Question: According to the <URL>, 'hashFunction' accepts 'crypt' as a valid value. My problem is figuring out what type of hash this actually is.
A request with a hash generated by PHPs password_hash function (which I understand uses crypt) fails to work.
The request:

The response:
'''
{
"error": {
"errors": [
{
"domain": "global",
"reason": "invalid",
"message": "Invalid Input: $2y$10$qCE0dkXTyFIg6VmqZ/24AuH0Xo5vb8ce3pX9FhRQn5bJzUnAYLax."
}
],
"code": 400,
"message": "Invalid Input: $2y$10$qCE0dkXTyFIg6VmqZ/24AuH0Xo5vb8ce3pX9FhRQn5bJzUnAYLax."
}
}
'''
(The provided hash is generated from the password "hello").
What's an example of a valid hash that Google will accept?
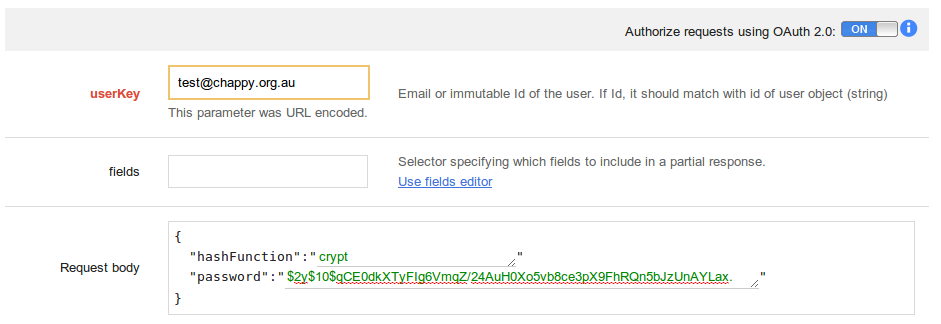
Answer: I believe I've figured it out (example passwords are both 'hello'):
- <URL>
The accepted hashes are the same type of hash that 'htpasswd' creates using either '-m' or '-d'.
Passwords generated with 'crypt($password)' in PHP will be accepted (if you don't specify a salt), but the newer, more secure 'password_hash($password)' will not.